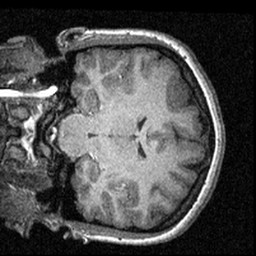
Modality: T1w
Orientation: coronal
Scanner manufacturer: siemens
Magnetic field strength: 3 T
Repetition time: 1.57 s
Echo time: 0.00304 s